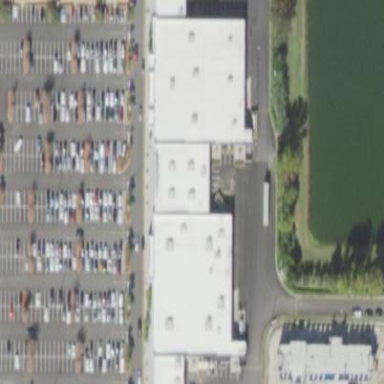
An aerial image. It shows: Department store building.